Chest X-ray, AP view. Patient: 57 years old, sex F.
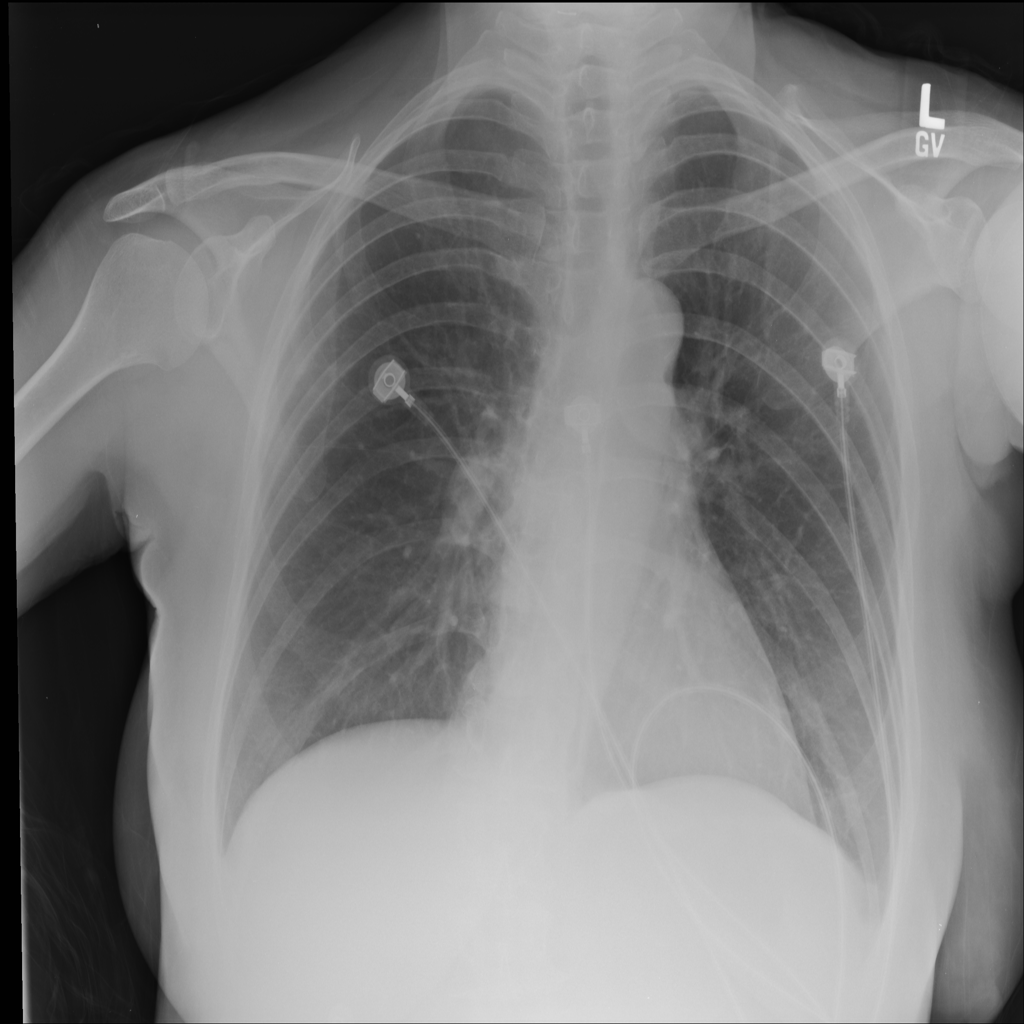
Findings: No Finding